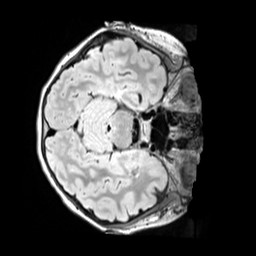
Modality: FLAIR
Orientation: axial
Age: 11
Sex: female
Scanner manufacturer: siemens
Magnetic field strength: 3 T
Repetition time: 5 s
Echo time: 0.388 s